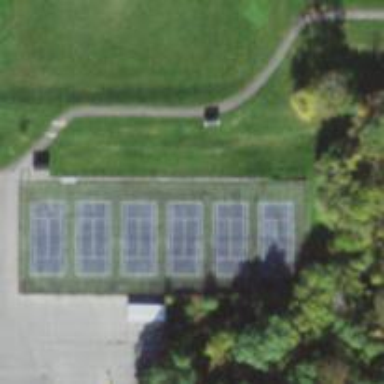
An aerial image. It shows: Tennis court on pitch designated for leisure land.